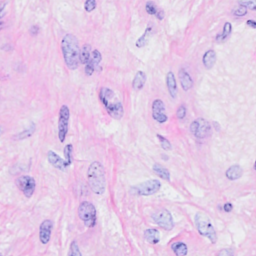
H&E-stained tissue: Breast